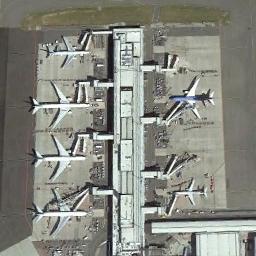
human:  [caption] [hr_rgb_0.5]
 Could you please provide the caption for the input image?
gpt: Many planes are parked around the terminal .

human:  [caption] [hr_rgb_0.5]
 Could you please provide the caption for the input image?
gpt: Several planes of different sizes are neatly parked beside buildings in the airport .

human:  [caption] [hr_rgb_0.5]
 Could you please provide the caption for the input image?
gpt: Six planes of different sizes and colors parked next to boarding bridges of the striped terminal .

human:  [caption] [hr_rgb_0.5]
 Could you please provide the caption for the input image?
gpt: Six aircraft were parked in two rows by the airport .

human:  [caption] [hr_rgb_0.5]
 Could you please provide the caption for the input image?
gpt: Six planes of different sizes are on the ground next to the buildings .